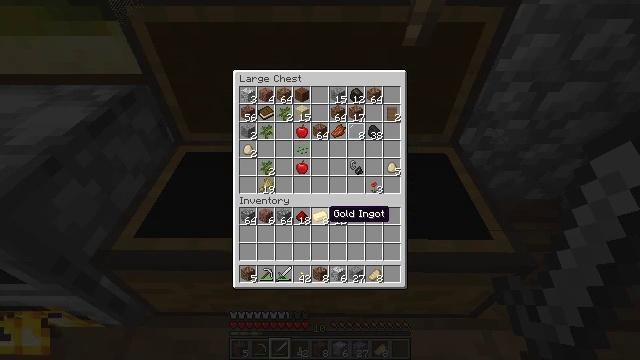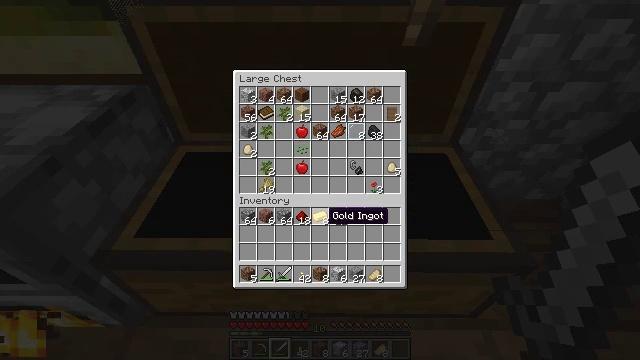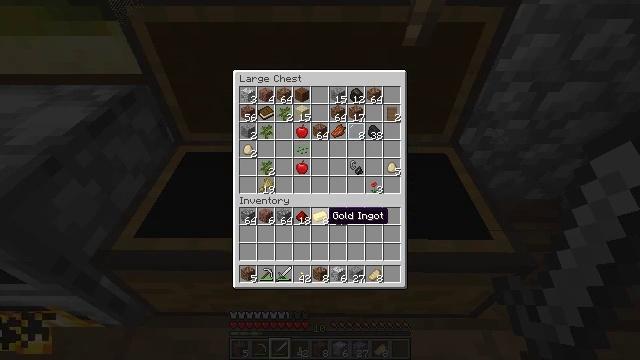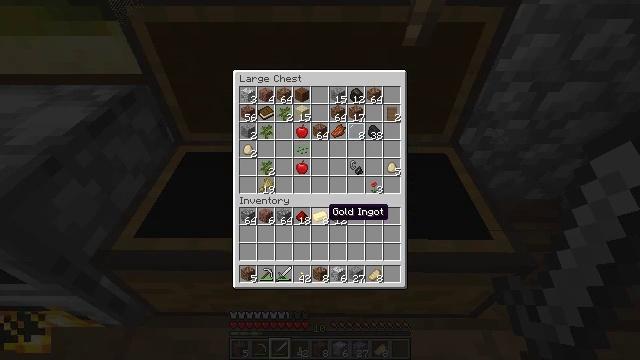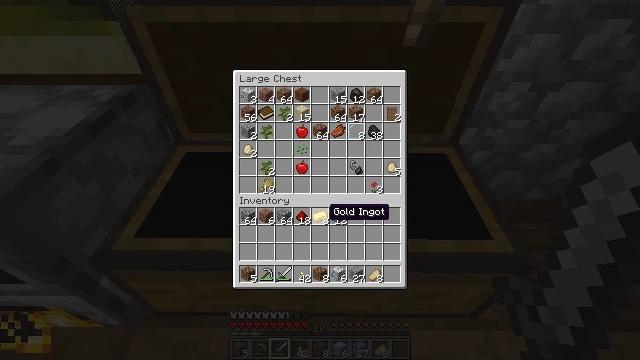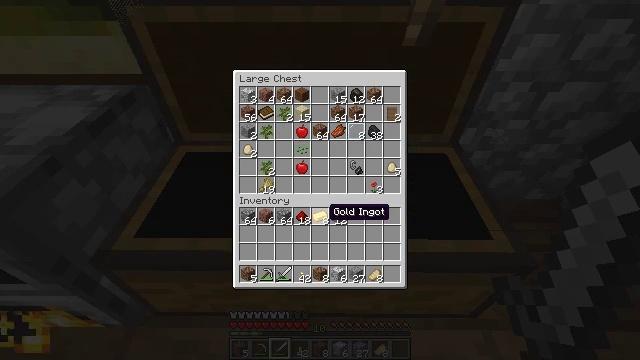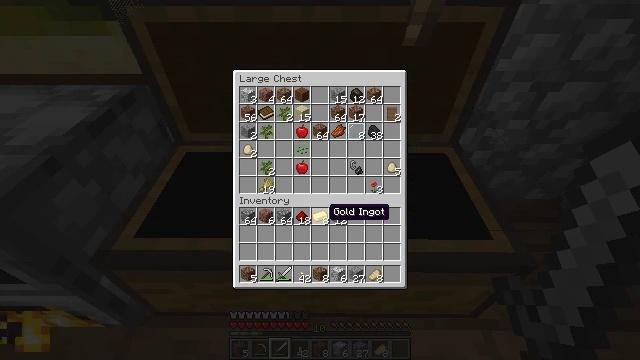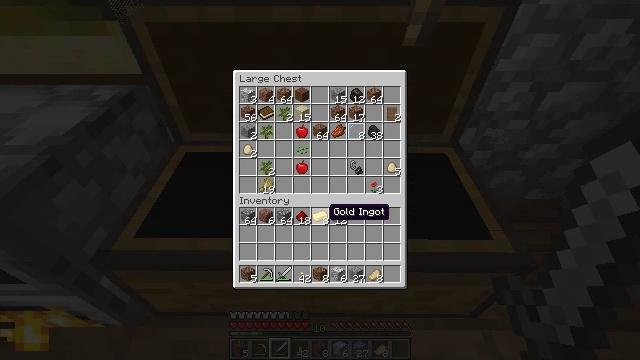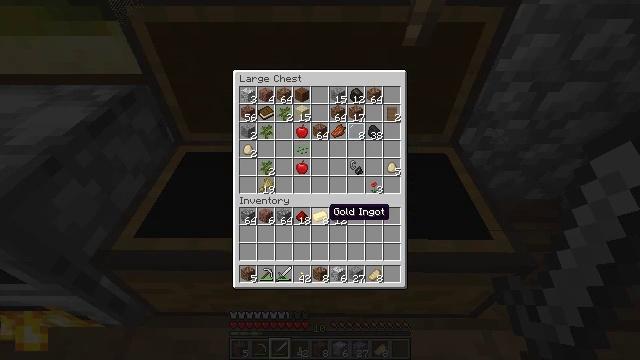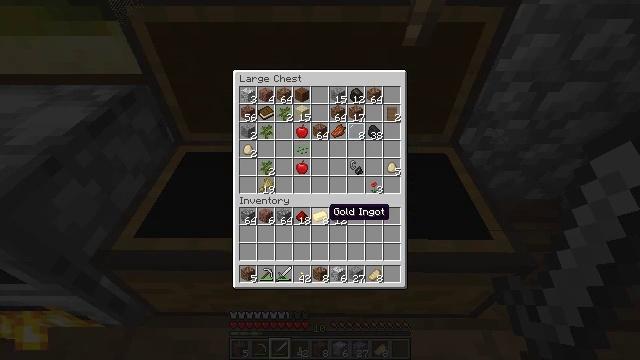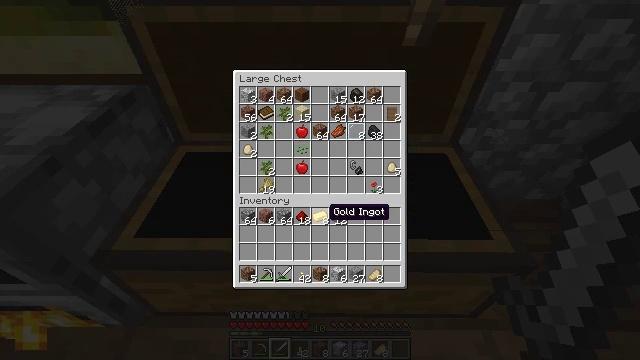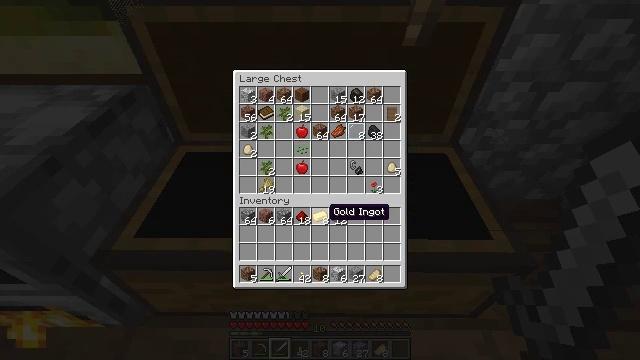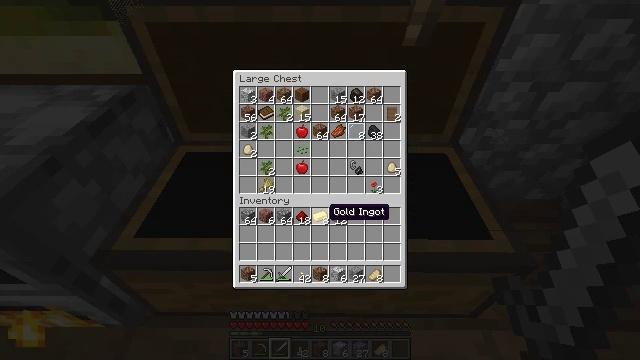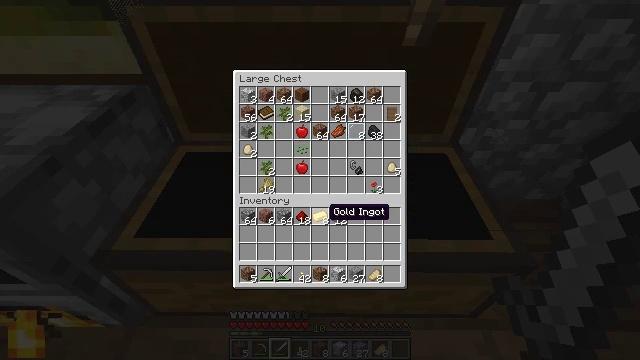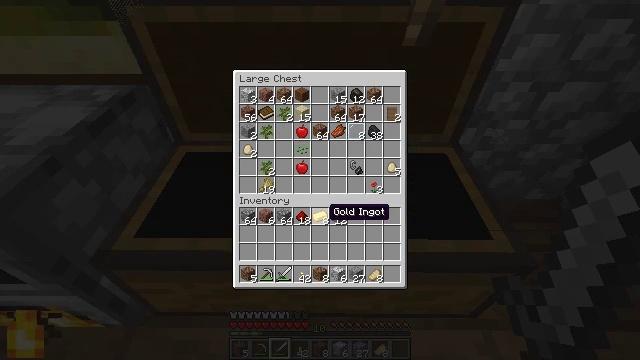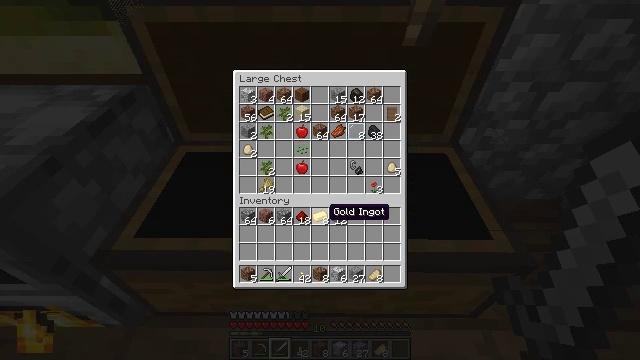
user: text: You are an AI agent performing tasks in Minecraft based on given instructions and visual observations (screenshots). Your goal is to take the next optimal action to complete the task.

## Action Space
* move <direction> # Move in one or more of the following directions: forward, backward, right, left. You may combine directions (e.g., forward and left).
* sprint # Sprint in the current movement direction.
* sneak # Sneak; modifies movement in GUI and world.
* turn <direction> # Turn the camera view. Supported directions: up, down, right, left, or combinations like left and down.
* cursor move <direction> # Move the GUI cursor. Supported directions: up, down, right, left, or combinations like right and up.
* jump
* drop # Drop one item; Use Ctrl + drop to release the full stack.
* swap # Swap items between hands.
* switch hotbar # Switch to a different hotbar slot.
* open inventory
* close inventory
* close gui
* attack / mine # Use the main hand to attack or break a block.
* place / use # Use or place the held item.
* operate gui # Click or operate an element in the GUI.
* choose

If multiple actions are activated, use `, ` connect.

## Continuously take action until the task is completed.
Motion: motion action
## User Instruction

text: Craft the clock with the necessary materials.
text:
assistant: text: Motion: no_op
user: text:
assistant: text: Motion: no_op
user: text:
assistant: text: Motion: no_op
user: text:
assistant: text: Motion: no_op
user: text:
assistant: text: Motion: no_op
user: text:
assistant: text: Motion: no_op
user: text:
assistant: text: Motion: no_op
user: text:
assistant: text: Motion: no_op
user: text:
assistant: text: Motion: no_op
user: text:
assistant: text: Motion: no_op
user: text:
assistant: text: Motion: no_op
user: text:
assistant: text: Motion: no_op
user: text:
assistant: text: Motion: no_op
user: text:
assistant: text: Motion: no_op
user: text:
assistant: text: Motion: no_op
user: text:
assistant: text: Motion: no_op
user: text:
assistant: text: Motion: no_op
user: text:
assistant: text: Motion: no_op
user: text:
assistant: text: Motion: no_op
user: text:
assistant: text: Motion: no_op
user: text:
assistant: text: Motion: no_op
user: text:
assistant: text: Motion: no_op
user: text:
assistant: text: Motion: no_op
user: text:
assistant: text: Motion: no_op
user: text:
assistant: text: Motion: no_op
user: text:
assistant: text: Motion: no_op
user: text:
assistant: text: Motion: no_op
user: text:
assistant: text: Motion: no_op
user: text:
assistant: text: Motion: no_op
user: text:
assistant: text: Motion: no_op